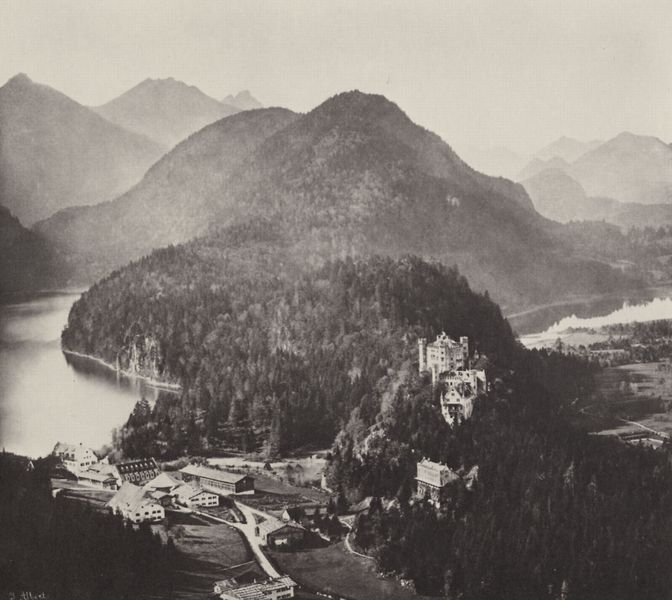
Titel: Schloss Hohenschwangau mit Wirtschaftsgebäuden, Alpsee und Schwansee vom Aussichtspunkt auf der "Jugend" aus
Künstler: Joseph Albert
Institution: Privatsammlung
Schlagwörter: baum, berg, dunkel, felsen, himmel, meer, schatten, wasser, weiß, wolken, bäume, fluss, landschaft, see, stadt, ufer, fenster, grau, hell, hintergrund, schwarz, strasse, anlage, ausblick, dach, gebäude, gras, haus, schloss, weg, wiese, wolke, ebene, ferne, horizont, häuser, hügel, natur, spiegelung, weite, sonne, wege, insel, land, tal, wald, anhöhe, bauern, turm, deutschland, ansicht, italien, ort, perspektive, berge, fels, gebirge, gipfel, hang, dorf, dächer, nebel, bauernhof, hof, sigantur, vogelperspektive, nebelig, tannen, könig, widerschein, um 1900, aufsicht, foto, fotografie, luftaufnahme, panorama, photographie, straßen, burg, bayern, türme, palast, neblig, alpen, seen, festung, wälder, schwarzweiss, täler, tanne, österreich, photo, anwesen, nadelbäume, tannenwald, siedlung, nadelwald, waldig, nadelhölzer, fotographie, weise, gebirgskette, bergsee, höfe, hügelkette, flüsse, bergen, lorelei, rhein, salzburg, ludwig ii., neuschwanstein, schloss neuschwanstein, sissi, fichtenwald, nebelschwaden, landhäuser, hohenschwangau, schwanstein, ficht, füssen, gasthäuser, hochaustein, hohneschwangau, holzaustein, hotels, schlossberg, schwarzweiß foto, bergschloss, phozo, pinakothe, heißluftballon, rheinromantik, i, 1890, 1860, schloß hohenschwangau, baurnhäuser